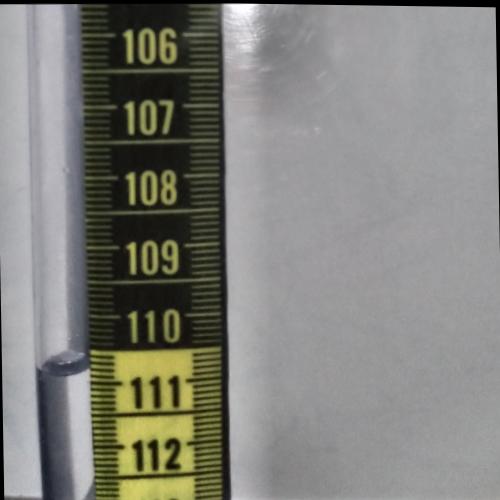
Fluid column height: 110.8 cm